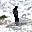
Label: 1